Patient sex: F
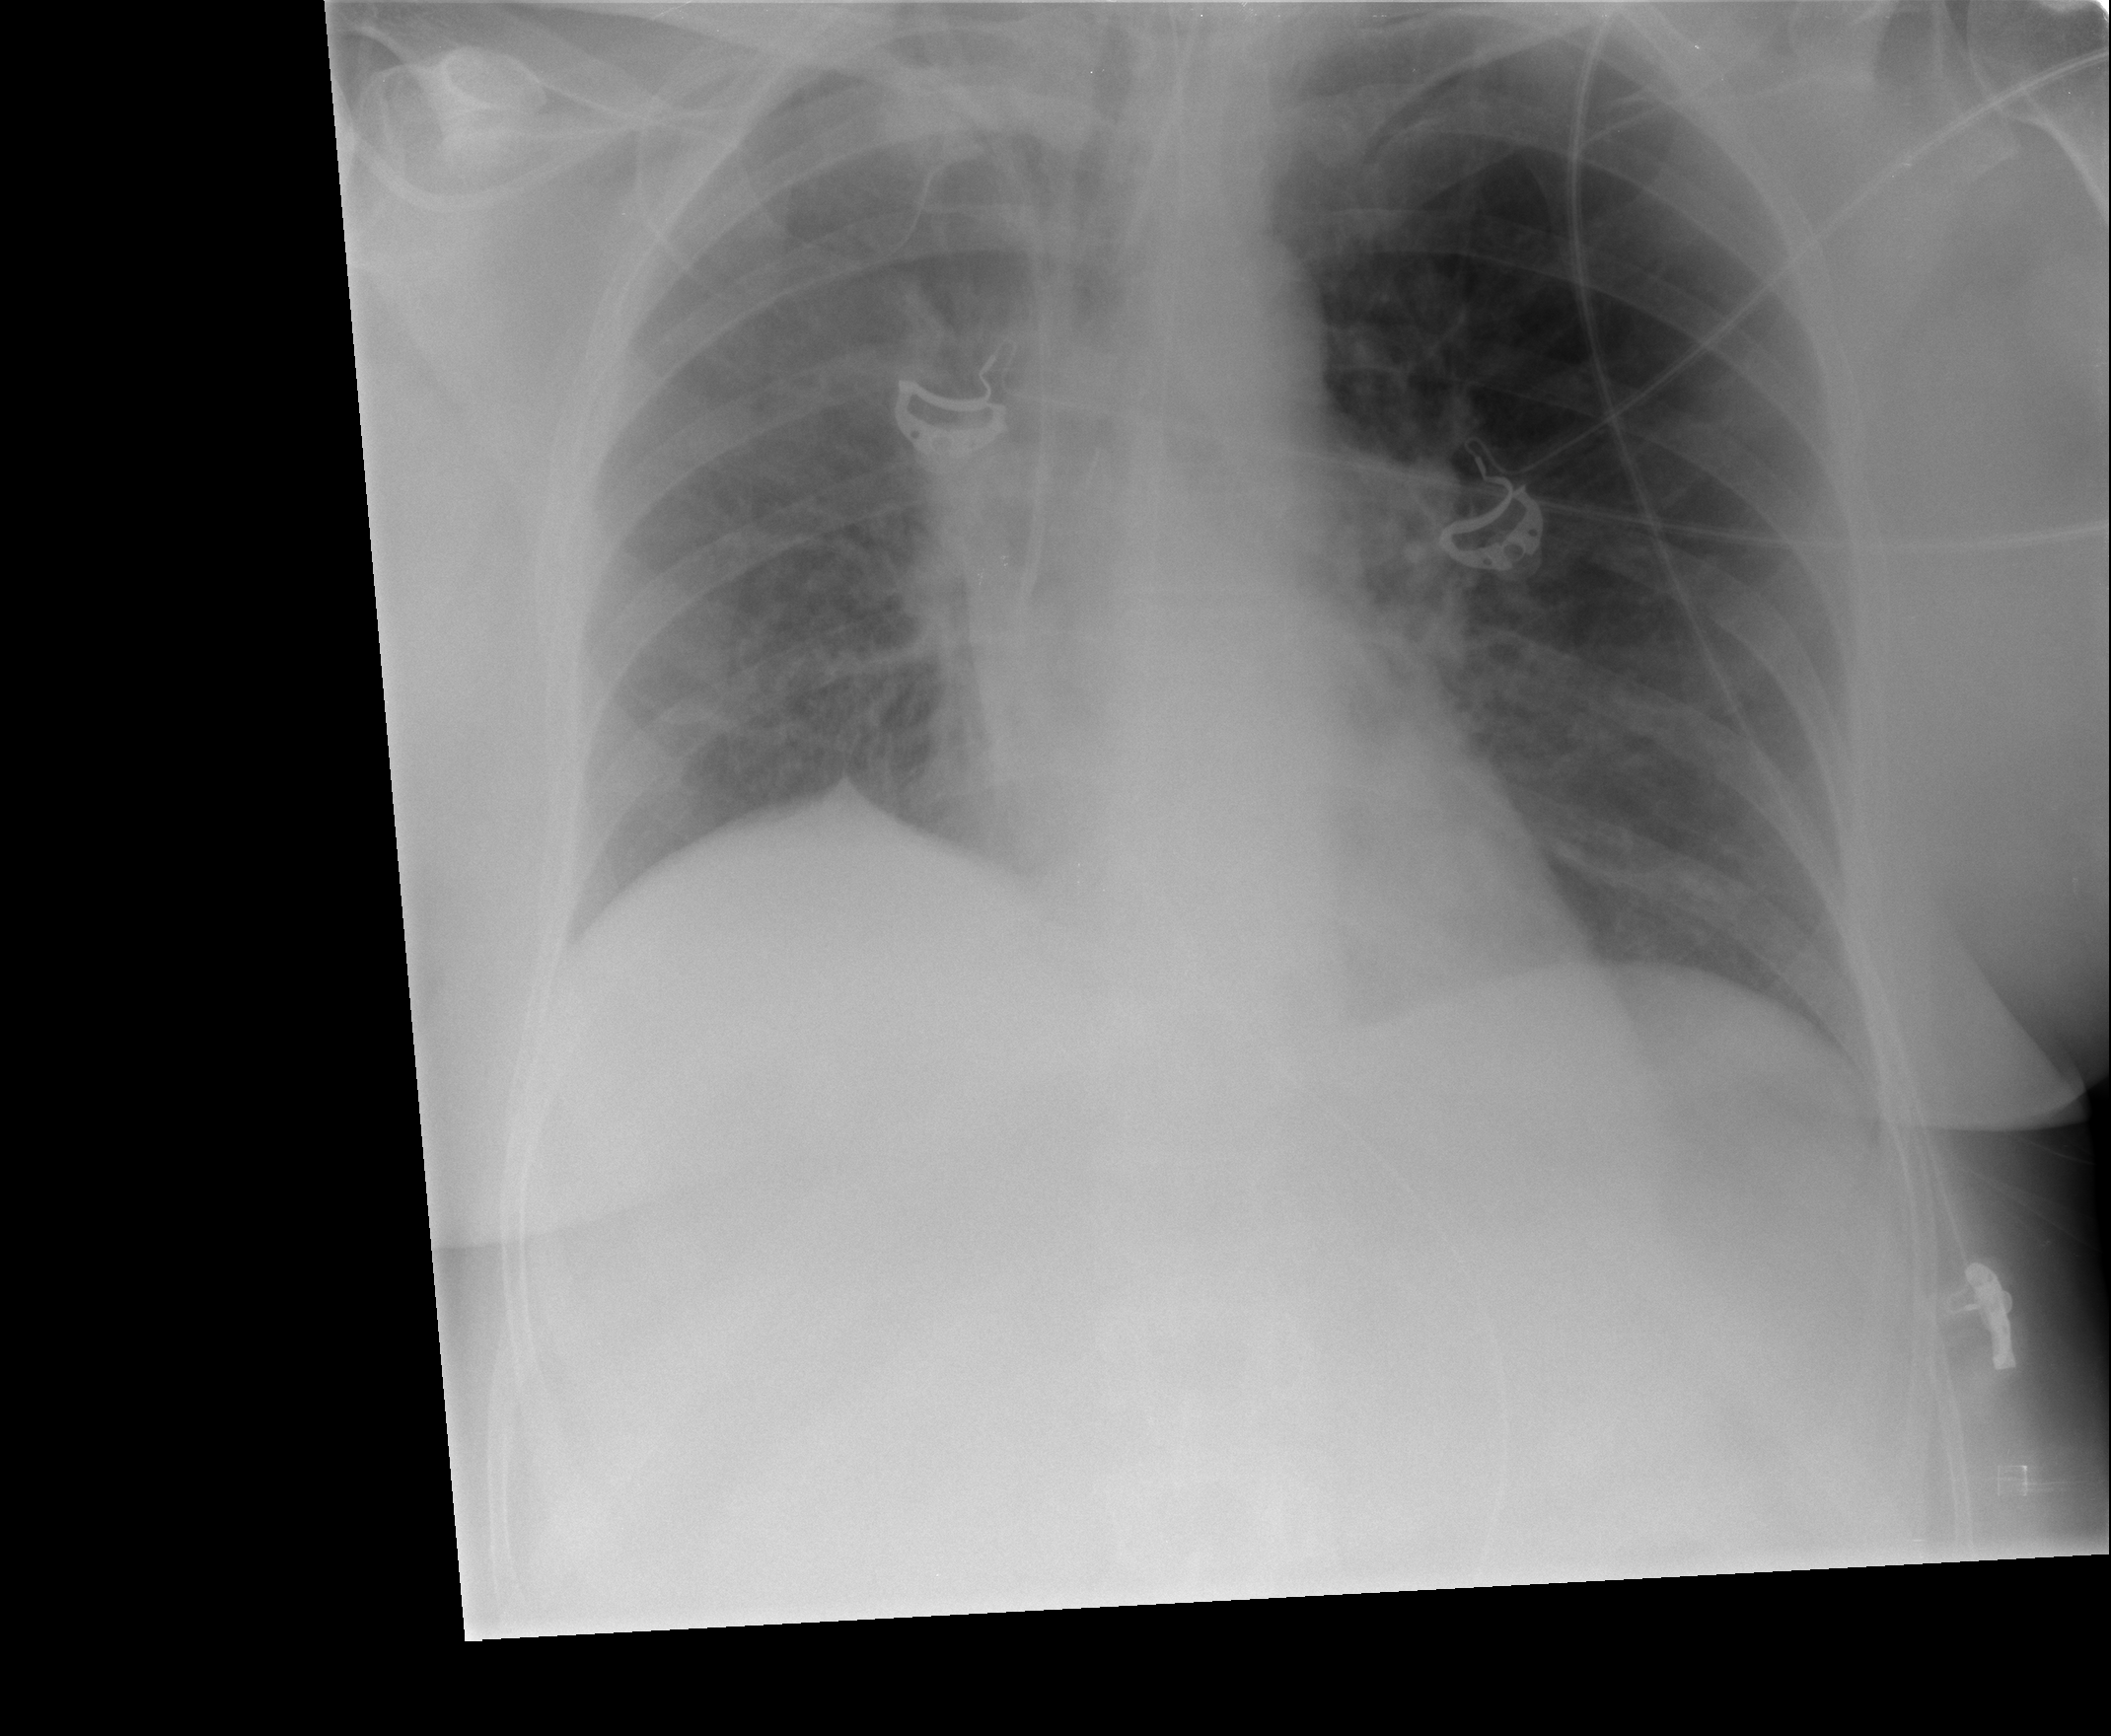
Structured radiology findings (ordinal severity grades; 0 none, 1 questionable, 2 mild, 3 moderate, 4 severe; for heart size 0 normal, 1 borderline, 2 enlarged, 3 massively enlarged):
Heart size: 0
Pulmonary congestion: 1
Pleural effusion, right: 0
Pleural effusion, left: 0
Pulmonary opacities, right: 1
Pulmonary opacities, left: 1
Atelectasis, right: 0
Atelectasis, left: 0